Question: iOS Newbie here. After the announcement of Xcode 6 and SWIFT, I decided to give it a try.
Now I am three days into iOS development and found a very strange problem.
Problem: On a empty project with only 1 ImageView control, I can't figure out how to display a PNG image.
Here is what I did:
1) Create a single view project.
2) Create a Asset Catalog, add image set, add PNG image.
3) In storyboard, drag Image View Control into the board.
4) Assign image & background color to Image View

Now hit run and simulator shows only the image background but not the image.
Tested the same procedure in Xcode 5 and the image shows correctly. However, I wish to learn SWIFT + Xcode 6. Using Xcode 5 isn't really a solution.
<URL>
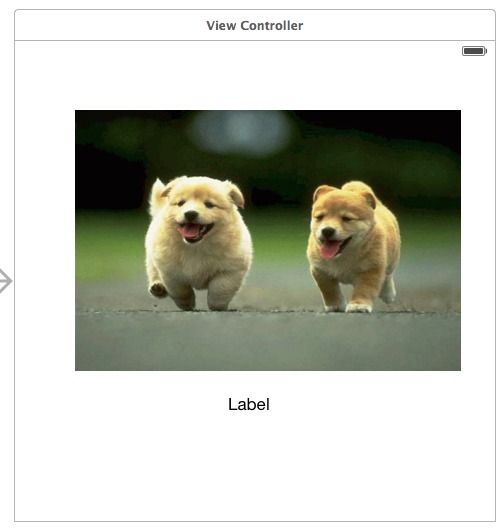
Answer: I've had a similar problem, but for an Objective-C project. I found this "problem" listed in the release notes:
"Images from asset catalogs in projects with a minimum deployment target of iOS 7 or OS X 10.9 will be available when running on iOS 8 and OS X 10.10, but not iOS 7 and OS X 10.9."
Which I took to mean that you will not see the images if the target device/simulator is not running iOS 8. I've partially confirmed this by deleting the images from the Images.xcassets and copying them into the project as files, then they get loaded and displayed correctly.
So, I take this mean that I should avoid using the Images asset catalog for iOS 7 targets for this release and just copy the images in as files.